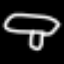
Label: mushroom